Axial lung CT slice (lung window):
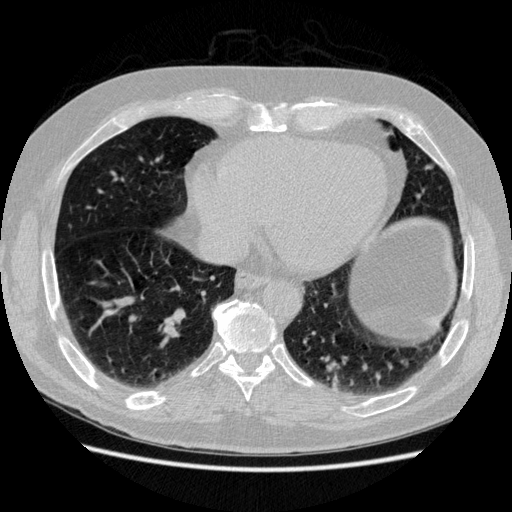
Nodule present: no